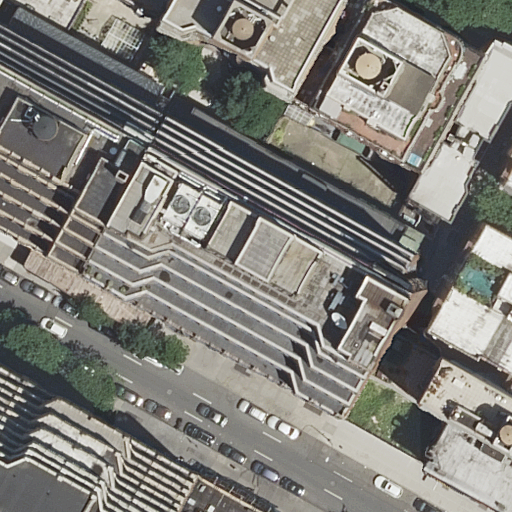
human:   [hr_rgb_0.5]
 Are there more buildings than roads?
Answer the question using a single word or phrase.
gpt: yes

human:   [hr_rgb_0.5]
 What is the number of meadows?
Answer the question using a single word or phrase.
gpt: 0

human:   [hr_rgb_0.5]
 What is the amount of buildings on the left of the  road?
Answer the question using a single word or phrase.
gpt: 5

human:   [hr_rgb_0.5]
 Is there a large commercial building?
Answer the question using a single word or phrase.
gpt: no

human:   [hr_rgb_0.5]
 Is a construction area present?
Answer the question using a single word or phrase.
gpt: no

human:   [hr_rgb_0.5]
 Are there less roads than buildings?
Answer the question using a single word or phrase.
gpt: yes

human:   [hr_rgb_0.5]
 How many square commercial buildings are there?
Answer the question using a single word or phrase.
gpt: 0

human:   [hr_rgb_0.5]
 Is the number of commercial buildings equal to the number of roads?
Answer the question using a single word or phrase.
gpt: no

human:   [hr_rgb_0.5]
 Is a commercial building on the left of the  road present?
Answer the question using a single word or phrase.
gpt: no

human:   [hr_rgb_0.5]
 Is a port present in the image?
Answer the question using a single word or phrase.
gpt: no

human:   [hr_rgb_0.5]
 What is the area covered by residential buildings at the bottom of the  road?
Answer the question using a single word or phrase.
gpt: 1288m2

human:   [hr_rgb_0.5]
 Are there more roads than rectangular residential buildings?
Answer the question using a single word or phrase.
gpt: no

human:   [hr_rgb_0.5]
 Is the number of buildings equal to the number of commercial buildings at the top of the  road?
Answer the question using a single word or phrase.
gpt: no

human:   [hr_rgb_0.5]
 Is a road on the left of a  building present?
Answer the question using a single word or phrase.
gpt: yes

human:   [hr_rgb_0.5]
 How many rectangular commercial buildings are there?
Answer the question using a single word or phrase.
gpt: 0

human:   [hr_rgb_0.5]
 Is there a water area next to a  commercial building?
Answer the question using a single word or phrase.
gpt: no

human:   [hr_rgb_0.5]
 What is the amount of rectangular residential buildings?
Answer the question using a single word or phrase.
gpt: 4

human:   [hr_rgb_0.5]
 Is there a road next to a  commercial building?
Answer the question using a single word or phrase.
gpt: no

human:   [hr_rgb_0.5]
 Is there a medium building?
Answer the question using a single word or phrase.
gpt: yes

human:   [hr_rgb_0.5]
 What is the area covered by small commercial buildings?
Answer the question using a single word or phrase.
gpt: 0m2

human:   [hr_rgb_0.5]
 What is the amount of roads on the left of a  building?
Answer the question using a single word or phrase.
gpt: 1

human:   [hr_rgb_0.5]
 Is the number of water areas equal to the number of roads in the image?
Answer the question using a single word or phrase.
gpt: no

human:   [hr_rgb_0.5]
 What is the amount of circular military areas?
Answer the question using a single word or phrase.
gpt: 0

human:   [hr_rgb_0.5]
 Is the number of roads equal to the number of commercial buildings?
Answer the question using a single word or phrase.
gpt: no

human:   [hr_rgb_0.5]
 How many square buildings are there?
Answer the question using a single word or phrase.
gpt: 0

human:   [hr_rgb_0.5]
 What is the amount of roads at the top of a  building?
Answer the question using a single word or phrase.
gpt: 1

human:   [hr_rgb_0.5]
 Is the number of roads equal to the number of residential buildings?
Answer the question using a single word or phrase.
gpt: no

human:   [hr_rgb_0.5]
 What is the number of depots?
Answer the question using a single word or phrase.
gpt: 0

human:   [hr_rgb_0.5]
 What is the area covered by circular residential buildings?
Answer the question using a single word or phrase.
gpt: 0m2

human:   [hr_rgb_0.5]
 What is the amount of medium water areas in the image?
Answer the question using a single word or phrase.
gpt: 0

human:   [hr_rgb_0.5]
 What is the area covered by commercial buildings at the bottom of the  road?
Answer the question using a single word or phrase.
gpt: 0m2

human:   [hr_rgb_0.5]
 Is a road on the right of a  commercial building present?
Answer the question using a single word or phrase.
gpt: no

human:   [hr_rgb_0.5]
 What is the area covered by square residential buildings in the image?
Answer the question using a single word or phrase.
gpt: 0m2

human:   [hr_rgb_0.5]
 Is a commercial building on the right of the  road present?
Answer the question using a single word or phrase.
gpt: no

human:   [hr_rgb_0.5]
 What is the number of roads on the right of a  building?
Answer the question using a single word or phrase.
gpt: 0

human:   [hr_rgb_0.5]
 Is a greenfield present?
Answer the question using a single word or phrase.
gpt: no